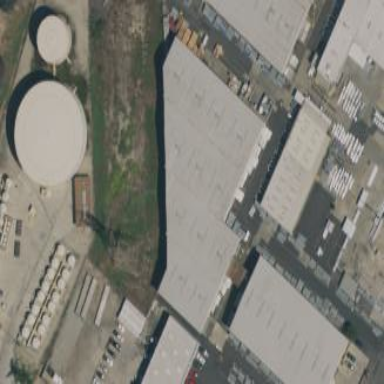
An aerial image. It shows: Warehouse building.